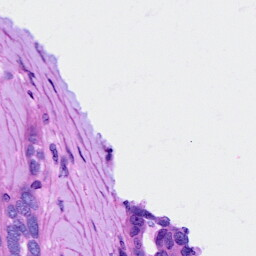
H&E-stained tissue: Ovarian